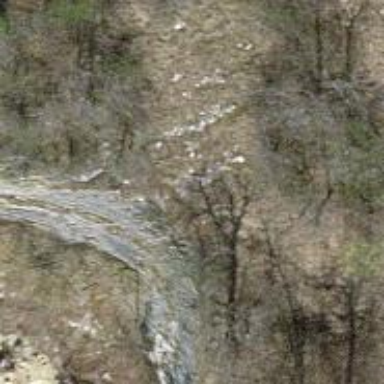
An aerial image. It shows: Natural cliff.